Field crop: maize
Growth stage: 2
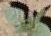
Species: datura